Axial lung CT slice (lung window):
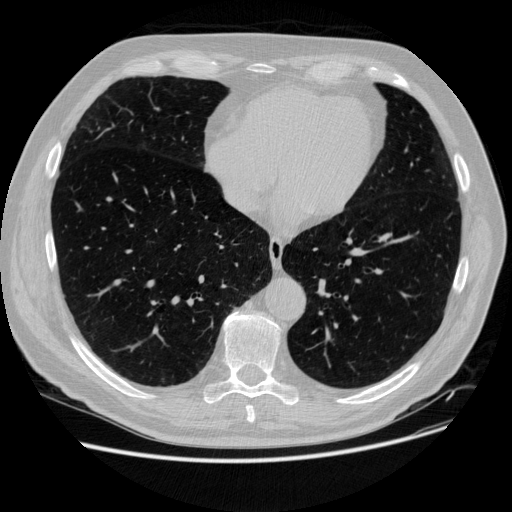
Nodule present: no